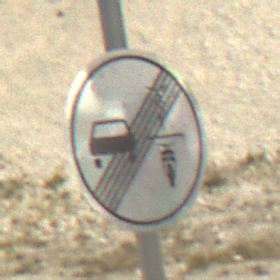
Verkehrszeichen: EndeVerbotUeberholenEinspurigeFahrzeuge
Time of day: Midday
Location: Outdoor (Beach)
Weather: PartlyCloudy
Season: NotSpecified
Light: Natural